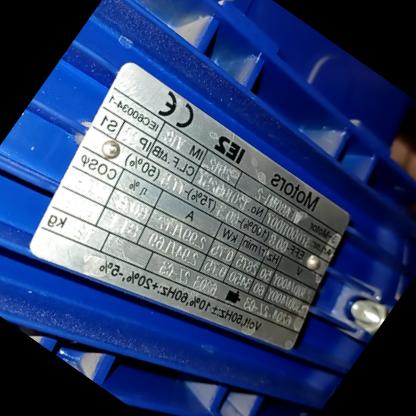
Klasa: tabliczka-znamionowa